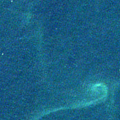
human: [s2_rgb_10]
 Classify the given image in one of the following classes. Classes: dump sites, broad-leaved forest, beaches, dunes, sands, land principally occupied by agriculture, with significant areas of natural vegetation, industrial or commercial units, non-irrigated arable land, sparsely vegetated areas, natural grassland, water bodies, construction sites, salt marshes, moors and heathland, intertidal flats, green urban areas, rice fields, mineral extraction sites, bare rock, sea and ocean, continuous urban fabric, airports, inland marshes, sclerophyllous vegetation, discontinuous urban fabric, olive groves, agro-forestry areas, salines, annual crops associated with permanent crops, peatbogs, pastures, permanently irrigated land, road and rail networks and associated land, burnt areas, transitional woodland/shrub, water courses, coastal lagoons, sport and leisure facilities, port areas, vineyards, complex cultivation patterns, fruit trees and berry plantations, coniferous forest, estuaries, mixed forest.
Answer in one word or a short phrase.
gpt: sea and ocean